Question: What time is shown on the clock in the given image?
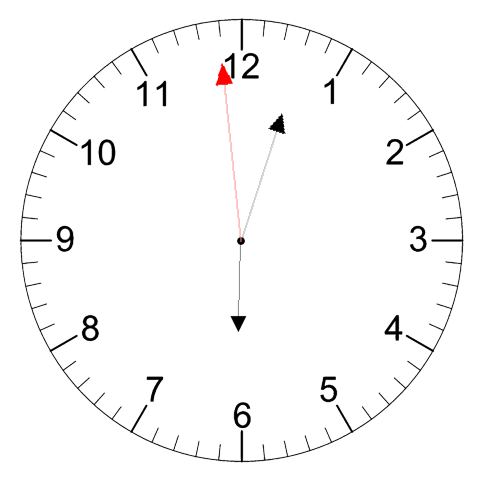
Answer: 06:02:59